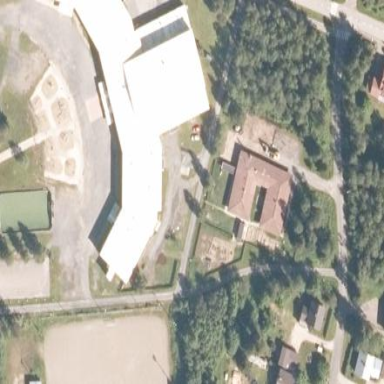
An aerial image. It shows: School building.